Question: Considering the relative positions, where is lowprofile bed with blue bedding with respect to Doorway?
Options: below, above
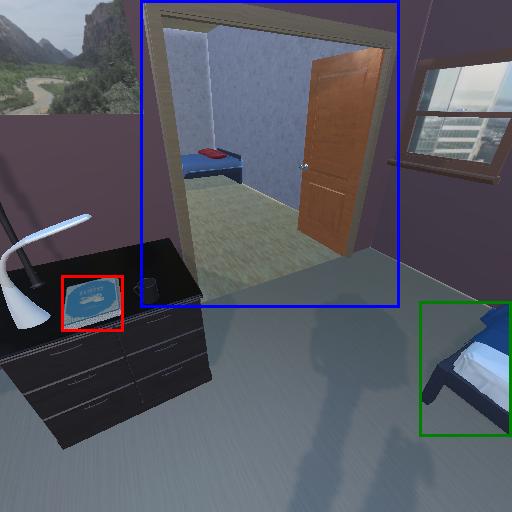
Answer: below